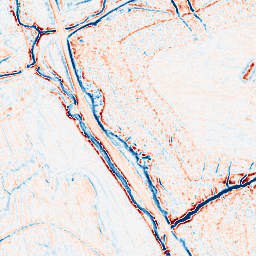
Category: edge_preserving
Decomposition family: bilateral
Decomposition parameters: d: 9
sigma_color: 25
sigma_space: 25
Upsampling method: lanczos
Upsampling parameters: scale: 8
Upsampling scale: 8